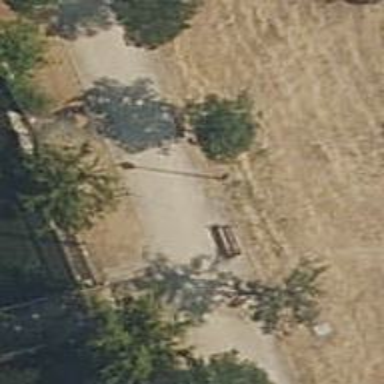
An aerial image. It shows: Bench.